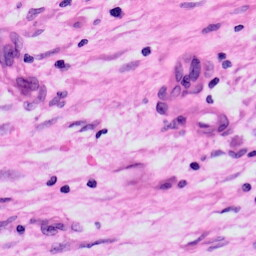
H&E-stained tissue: Skin